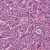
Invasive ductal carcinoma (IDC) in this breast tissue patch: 1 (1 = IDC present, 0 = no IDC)